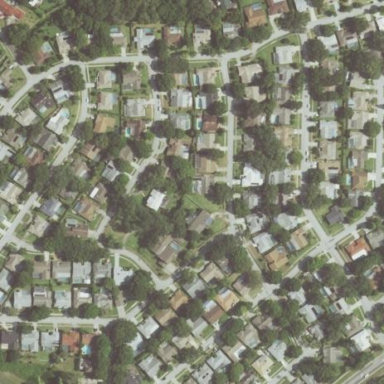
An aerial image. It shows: Neighborhood.